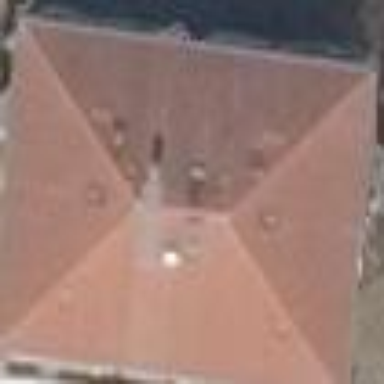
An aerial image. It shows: Hipped-roof building with apartments.